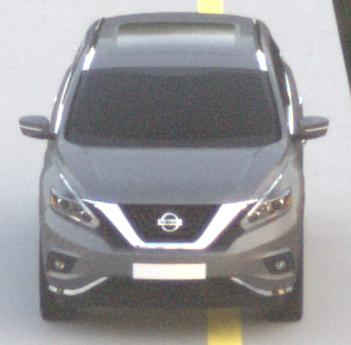
Make: Nissan
Model: Murano
Detailed model: Gen. 3 Z52
Model produced from: 2015
Doors: 5
Color: gray
Road condition: dry road
Daytime: sunrise or sunset
Contrast: low contrast